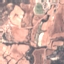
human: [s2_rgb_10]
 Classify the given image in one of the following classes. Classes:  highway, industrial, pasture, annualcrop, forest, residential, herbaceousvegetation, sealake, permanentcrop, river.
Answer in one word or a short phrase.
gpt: HerbaceousVegetation